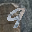
Label: 9